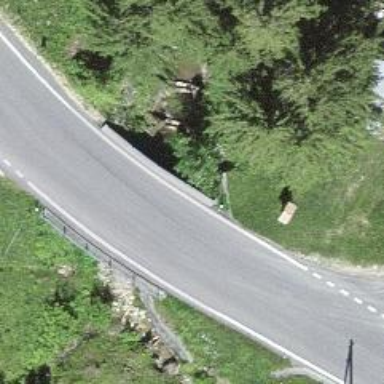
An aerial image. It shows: Tertiary road with bridge.